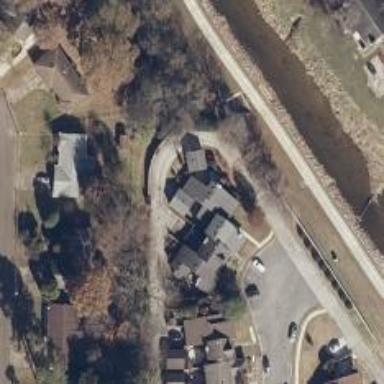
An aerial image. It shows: Alleyway designated as service road.